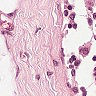
Metastatic tissue present: no